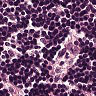
Metastatic tissue present: no